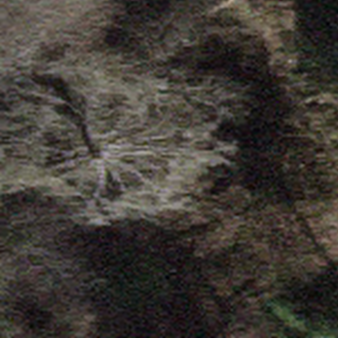
Label: other